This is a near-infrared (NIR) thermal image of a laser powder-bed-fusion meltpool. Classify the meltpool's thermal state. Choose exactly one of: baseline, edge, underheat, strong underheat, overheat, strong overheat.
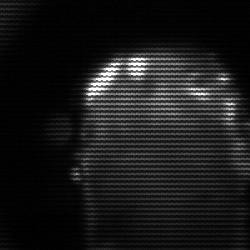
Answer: baseline